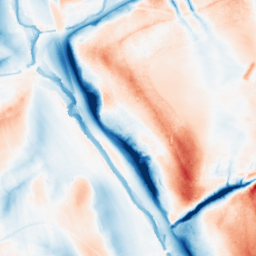
Category: classical
Decomposition family: gaussian_anisotropic
Decomposition parameters: sigma_x: 20
sigma_y: 2
Upsampling method: quartic
Upsampling parameters: scale: 8
Upsampling scale: 8